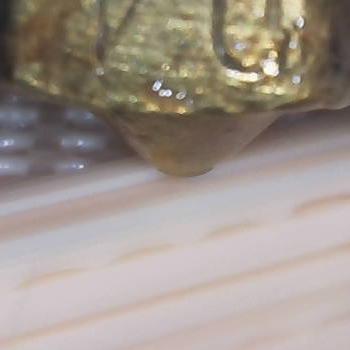
Flow rate: 74%